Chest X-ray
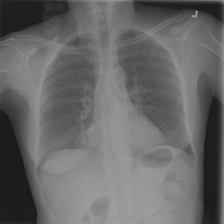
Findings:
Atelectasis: negative
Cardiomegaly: negative
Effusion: negative
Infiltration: positive
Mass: negative
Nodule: negative
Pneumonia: negative
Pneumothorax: negative
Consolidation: negative
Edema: negative
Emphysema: negative
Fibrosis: negative
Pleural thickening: negative
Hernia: negative